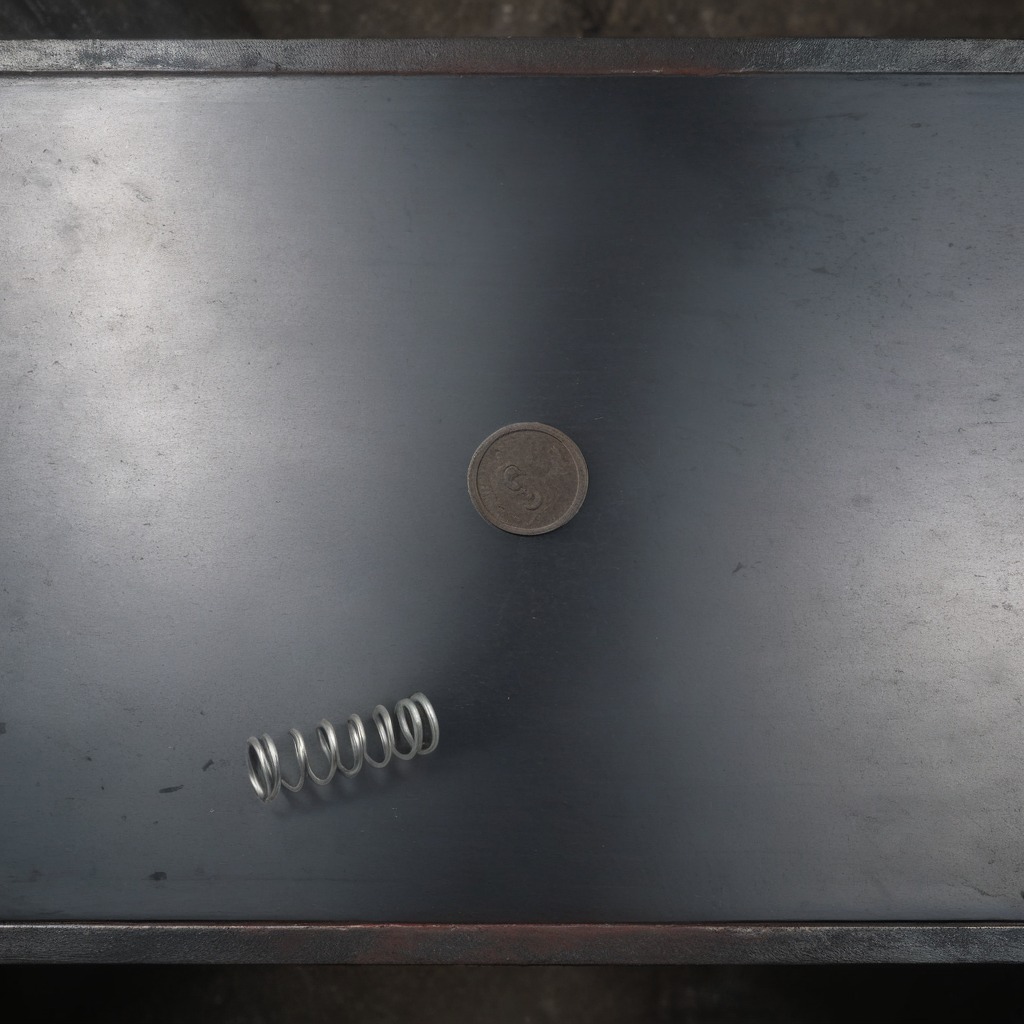
A coiled metal spring lies on a cold steel table in a mining workshop.